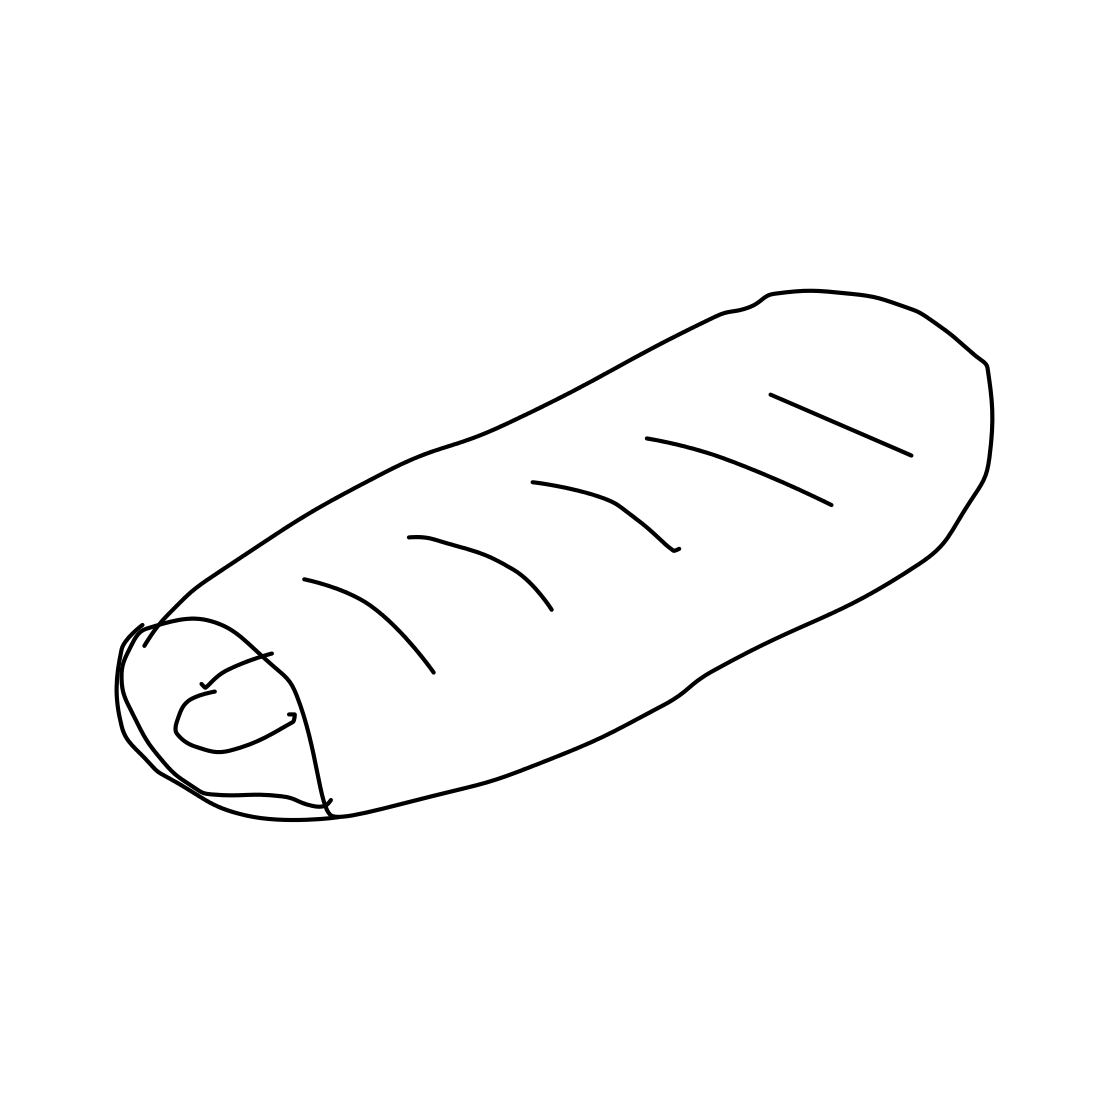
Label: hot-dog